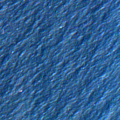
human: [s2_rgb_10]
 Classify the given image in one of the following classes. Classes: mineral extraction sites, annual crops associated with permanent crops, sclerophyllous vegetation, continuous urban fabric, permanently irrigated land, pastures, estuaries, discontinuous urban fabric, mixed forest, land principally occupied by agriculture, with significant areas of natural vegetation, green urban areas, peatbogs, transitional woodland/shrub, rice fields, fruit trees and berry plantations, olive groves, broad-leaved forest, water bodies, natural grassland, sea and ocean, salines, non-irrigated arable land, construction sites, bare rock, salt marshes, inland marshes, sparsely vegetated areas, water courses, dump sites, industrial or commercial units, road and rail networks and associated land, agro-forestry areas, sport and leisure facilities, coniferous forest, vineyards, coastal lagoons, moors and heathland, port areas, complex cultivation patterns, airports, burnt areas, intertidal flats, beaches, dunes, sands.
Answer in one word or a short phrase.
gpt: sea and ocean